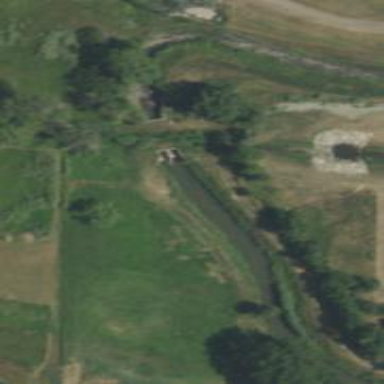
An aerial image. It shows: Canal.